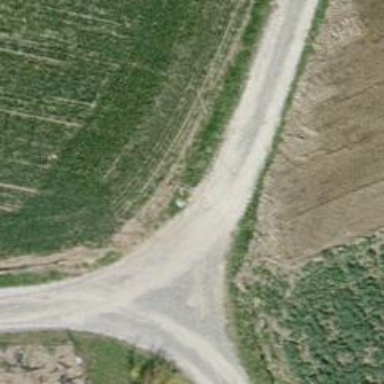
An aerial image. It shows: Compacted track with grade2 level.